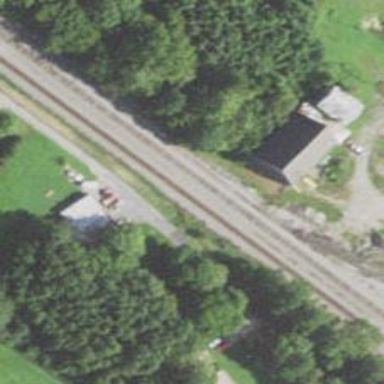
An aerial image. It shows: Railway track.